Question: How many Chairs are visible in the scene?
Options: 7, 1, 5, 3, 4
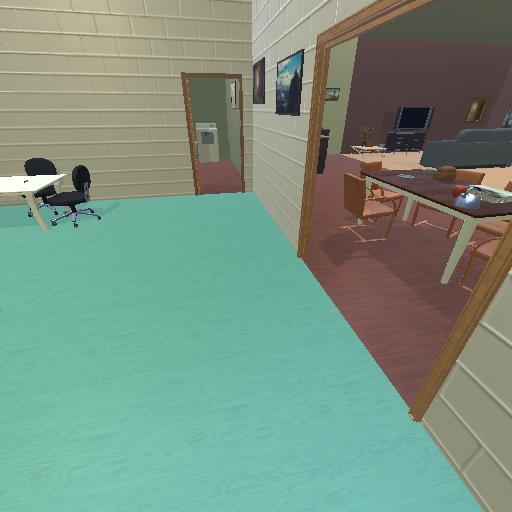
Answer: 7